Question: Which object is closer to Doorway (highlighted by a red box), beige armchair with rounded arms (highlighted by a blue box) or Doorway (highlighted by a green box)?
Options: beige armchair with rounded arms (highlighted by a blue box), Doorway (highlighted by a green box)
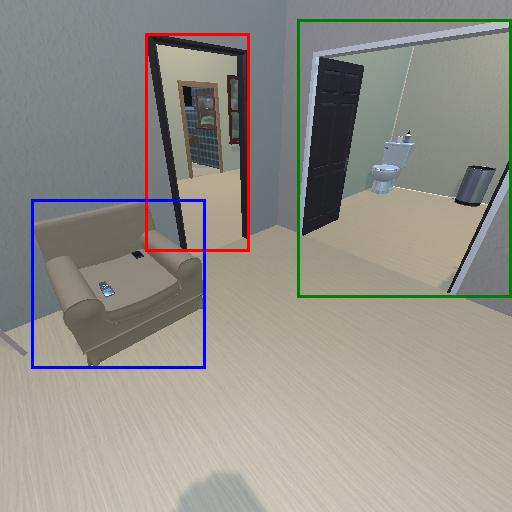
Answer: beige armchair with rounded arms (highlighted by a blue box)